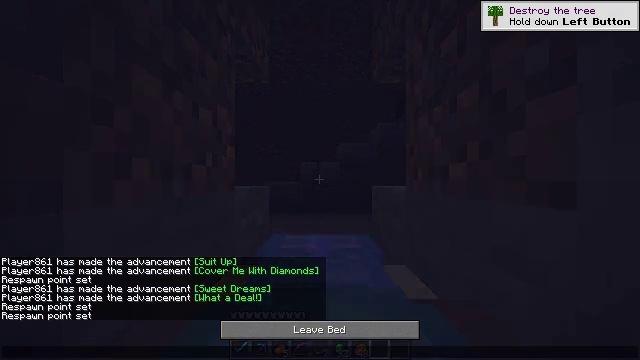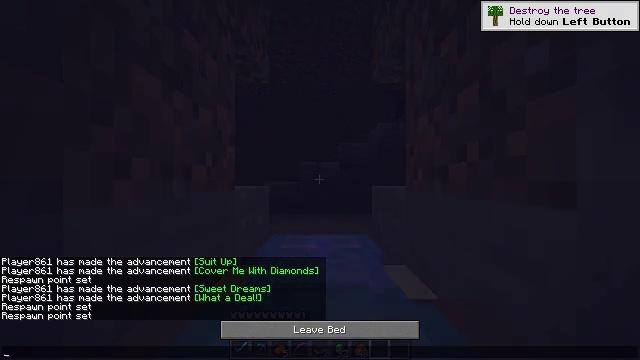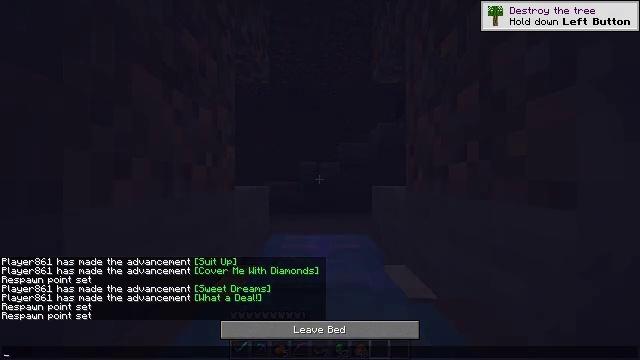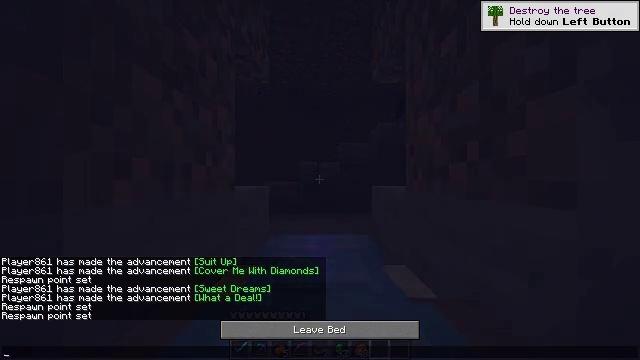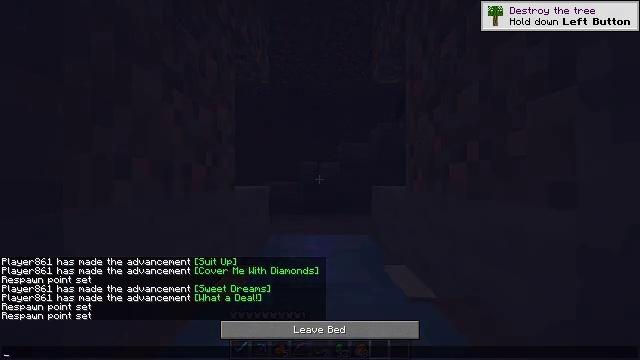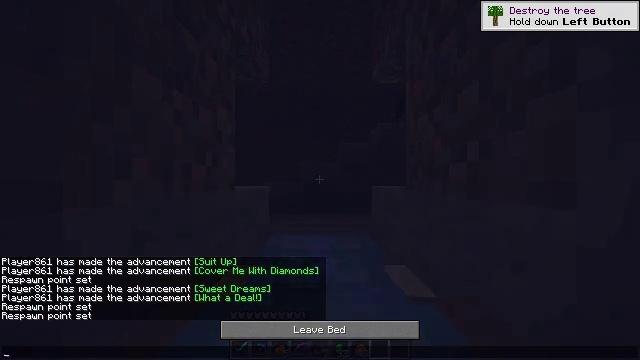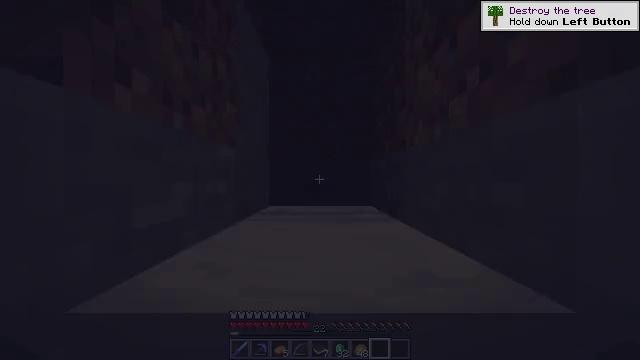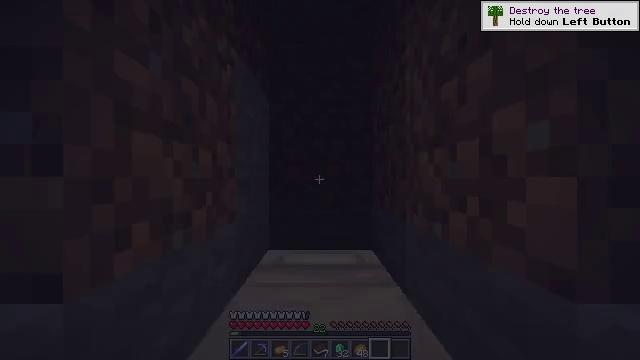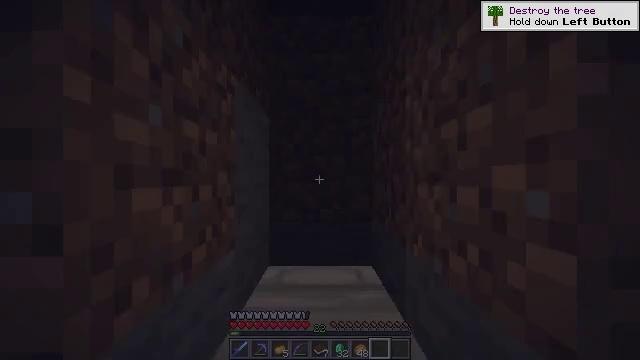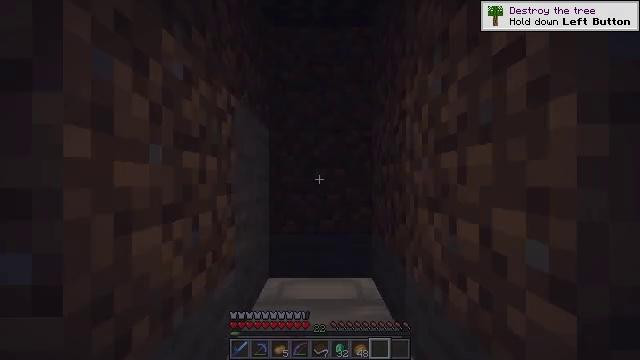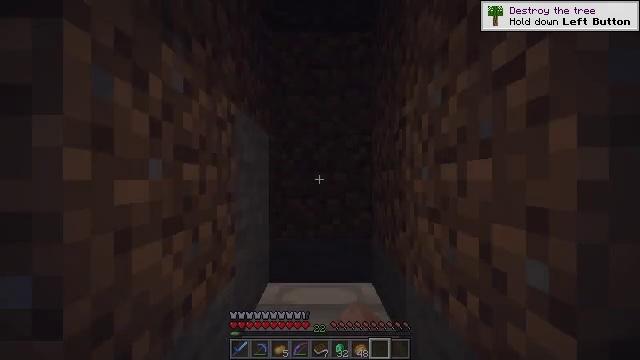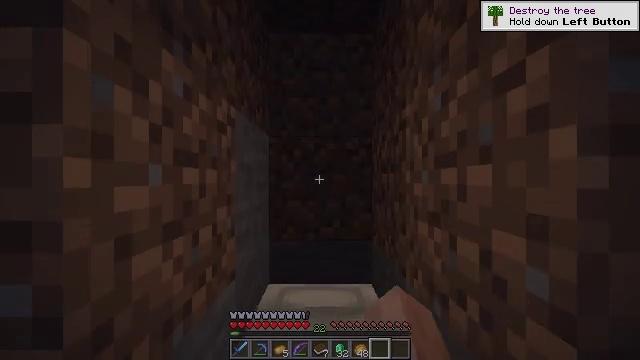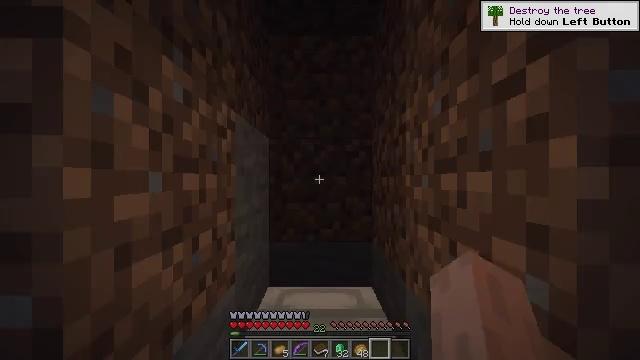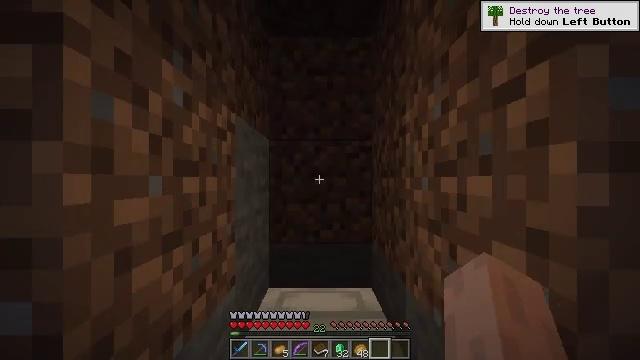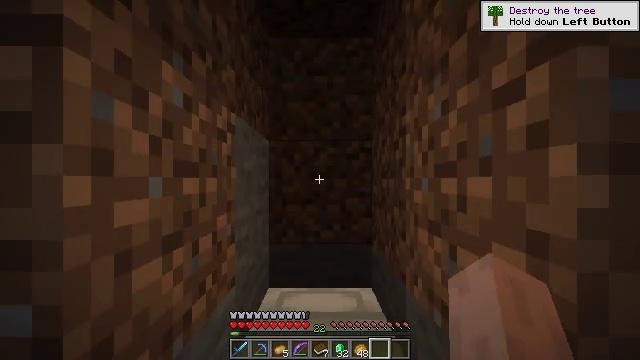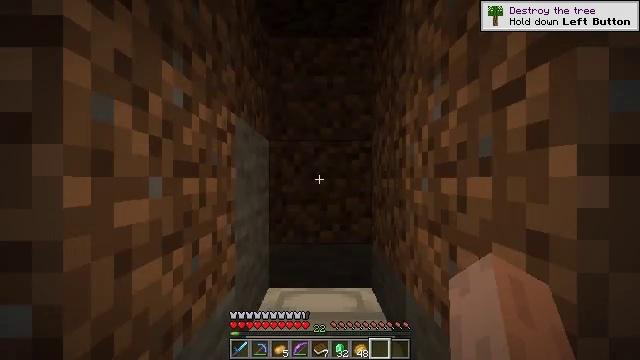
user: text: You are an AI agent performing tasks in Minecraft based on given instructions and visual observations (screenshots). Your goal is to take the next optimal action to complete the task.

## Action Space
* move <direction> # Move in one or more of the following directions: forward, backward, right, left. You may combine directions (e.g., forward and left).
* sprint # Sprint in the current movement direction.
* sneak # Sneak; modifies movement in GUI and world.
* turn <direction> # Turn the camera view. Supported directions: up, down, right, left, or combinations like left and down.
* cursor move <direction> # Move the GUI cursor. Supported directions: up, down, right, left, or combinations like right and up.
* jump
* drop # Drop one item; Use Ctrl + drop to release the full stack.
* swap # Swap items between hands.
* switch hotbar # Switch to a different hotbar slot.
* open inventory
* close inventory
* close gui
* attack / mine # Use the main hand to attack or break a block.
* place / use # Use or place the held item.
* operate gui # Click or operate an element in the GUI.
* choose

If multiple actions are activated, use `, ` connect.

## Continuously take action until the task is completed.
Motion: motion action
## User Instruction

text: Enchant a book to create an enchanted book.
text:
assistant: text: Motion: no_op
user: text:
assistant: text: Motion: no_op
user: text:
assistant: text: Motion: no_op
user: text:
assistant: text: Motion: no_op
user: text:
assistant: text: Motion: no_op
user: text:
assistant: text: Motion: no_op
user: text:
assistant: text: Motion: close gui
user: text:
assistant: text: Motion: no_op
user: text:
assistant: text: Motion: no_op
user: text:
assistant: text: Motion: no_op
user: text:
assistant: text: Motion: no_op
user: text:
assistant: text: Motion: no_op
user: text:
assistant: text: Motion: no_op
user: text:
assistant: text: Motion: no_op
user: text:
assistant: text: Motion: no_op
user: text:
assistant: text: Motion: no_op
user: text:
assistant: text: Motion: no_op
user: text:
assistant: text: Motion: turn left and down
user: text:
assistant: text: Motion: turn left and down
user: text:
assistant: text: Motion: turn left and down
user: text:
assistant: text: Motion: turn left
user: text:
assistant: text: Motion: turn left
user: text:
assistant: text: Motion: turn left
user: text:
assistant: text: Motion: turn left
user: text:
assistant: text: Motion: turn left
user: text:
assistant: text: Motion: move forward, turn left and up
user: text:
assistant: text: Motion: move forward, turn up
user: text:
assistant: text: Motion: move forward
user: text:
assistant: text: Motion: no_op
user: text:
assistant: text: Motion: move forward, turn down